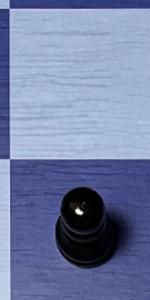
Label: Pawn_Black